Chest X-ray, PA view. Patient: 51 years old, sex M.
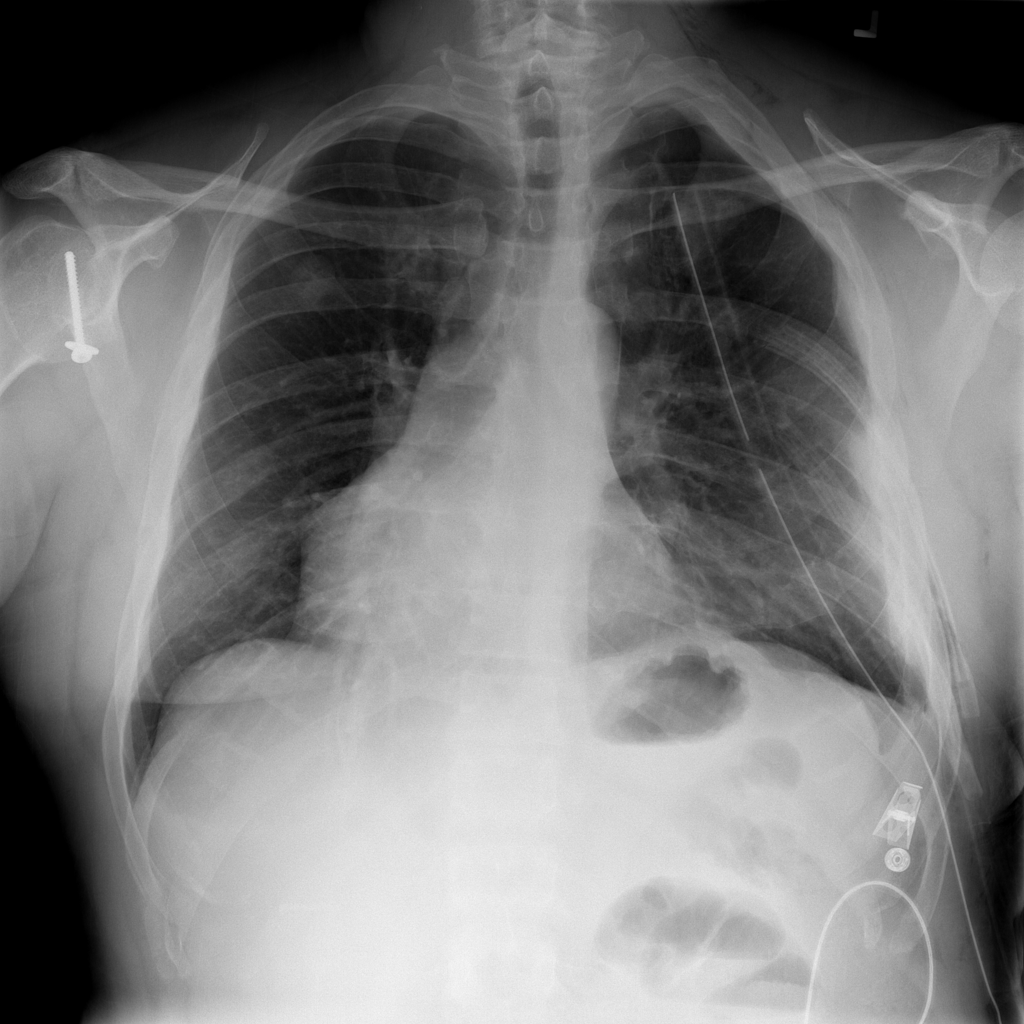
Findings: Nodule